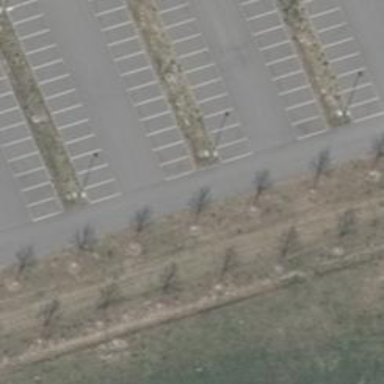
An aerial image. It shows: Asphalt parking aisle road for service vehicles.